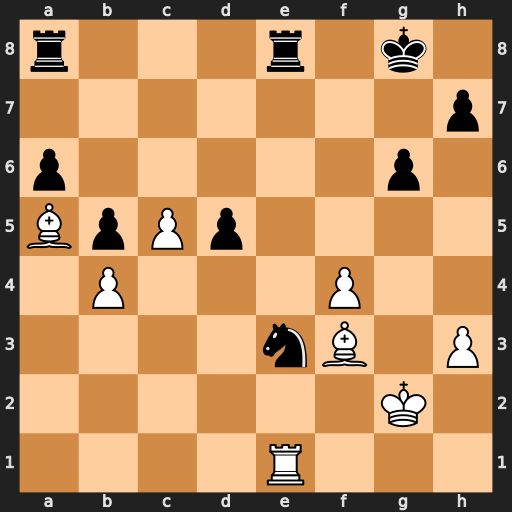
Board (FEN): r3r1k1/7p/p5p1/BpPp4/1P3P2/4nB1P/6K1/4R3
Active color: w
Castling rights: -
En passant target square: -
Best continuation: Rxe3 Rxe3 Bxd5+ Kf8 Bxa8